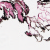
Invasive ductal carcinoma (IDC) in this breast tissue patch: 0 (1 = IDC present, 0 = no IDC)